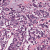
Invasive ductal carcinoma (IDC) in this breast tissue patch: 1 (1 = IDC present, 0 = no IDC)